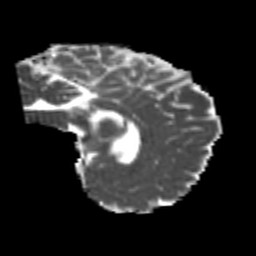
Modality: MD
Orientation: sagittal
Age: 26
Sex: male
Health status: healthy
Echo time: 0.074 s